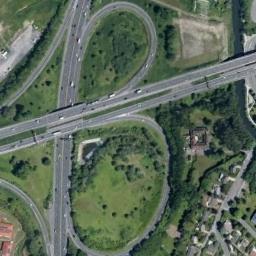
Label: overpass